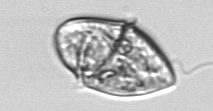
Label: Gyrodinium